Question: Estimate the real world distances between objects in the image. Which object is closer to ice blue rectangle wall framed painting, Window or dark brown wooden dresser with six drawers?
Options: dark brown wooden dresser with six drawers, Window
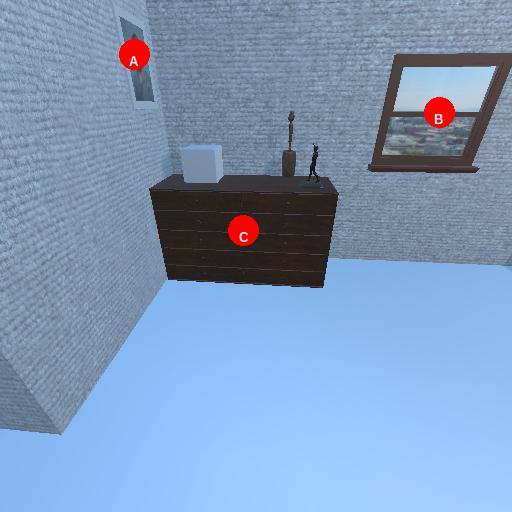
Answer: dark brown wooden dresser with six drawers